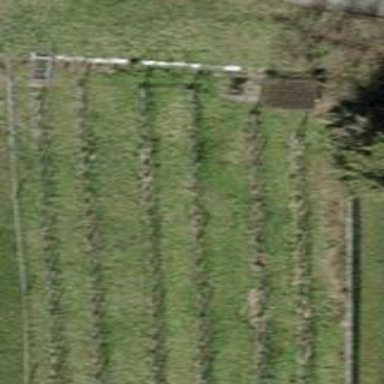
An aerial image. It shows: Vineyard where grapes are grown.